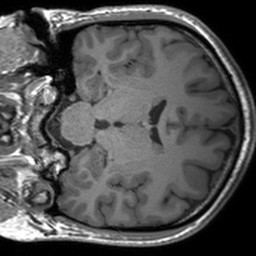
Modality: T1w
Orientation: coronal
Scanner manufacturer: siemens
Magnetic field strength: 3 T
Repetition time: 1.54 s
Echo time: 0.00234 s